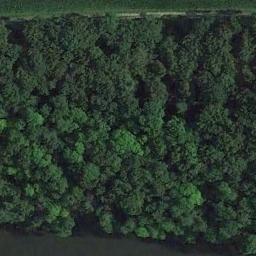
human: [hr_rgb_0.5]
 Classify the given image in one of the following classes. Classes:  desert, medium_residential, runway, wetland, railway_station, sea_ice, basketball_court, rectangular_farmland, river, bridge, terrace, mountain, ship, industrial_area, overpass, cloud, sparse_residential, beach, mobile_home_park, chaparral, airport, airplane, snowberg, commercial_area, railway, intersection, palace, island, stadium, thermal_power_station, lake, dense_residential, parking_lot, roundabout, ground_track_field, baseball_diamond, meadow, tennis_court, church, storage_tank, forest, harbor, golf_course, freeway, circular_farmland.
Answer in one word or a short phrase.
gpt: forest